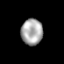
Tissue: prostate
Cell type: T cells
Senescence score: 0.2966
Nuclear area (px): 553
Mean DAPI intensity: 168.485